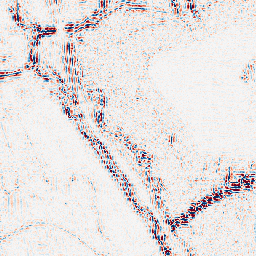
Category: wavelet
Decomposition family: wavelet_reverse_biorthogonal
Decomposition parameters: wavelet: rbio4.4
level: 2
Upsampling method: bicubic_16x
Upsampling parameters: scale: 16
Upsampling scale: 16